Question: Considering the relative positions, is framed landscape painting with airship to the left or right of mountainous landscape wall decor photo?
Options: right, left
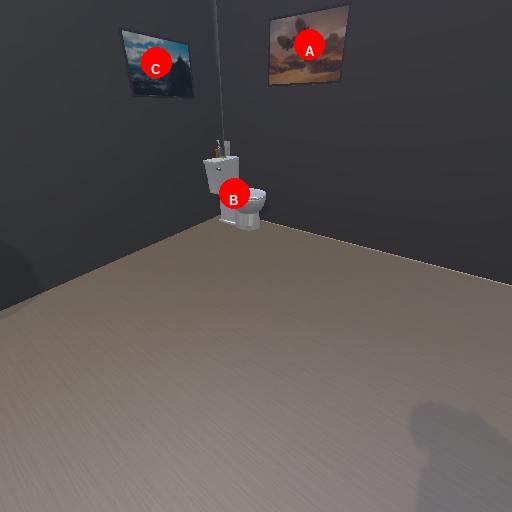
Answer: right